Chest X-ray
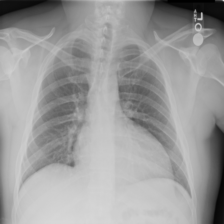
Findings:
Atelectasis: negative
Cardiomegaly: positive
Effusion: negative
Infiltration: negative
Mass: negative
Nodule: negative
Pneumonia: negative
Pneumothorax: negative
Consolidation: negative
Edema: negative
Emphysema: negative
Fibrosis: negative
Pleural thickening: negative
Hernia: negative